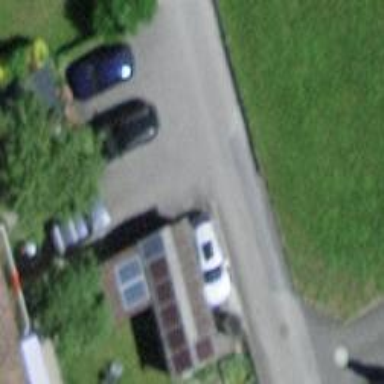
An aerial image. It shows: Garage.